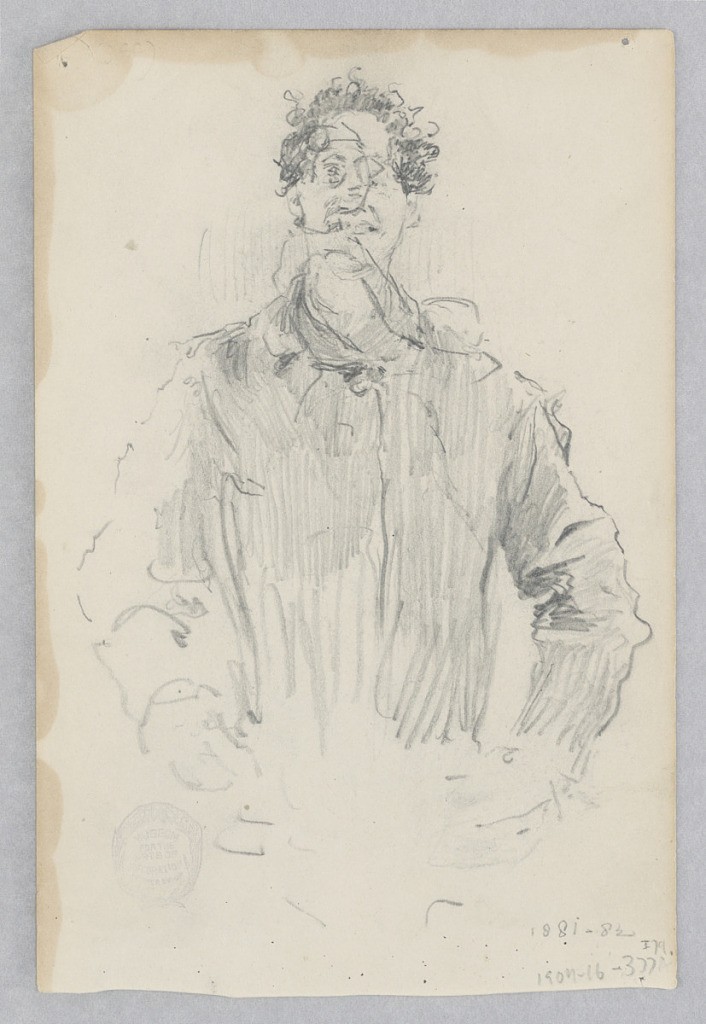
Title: Man
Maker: Robert Frederick Blum, American, 1857–1903
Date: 1881–1882
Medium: Graphite on wove paper
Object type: Drawing
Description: Recto: Sketch of a male figure; Verso, Sketch of a female figure.